Field crop: tomato
Growth stage: 2
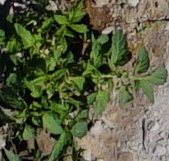
Species: tomato